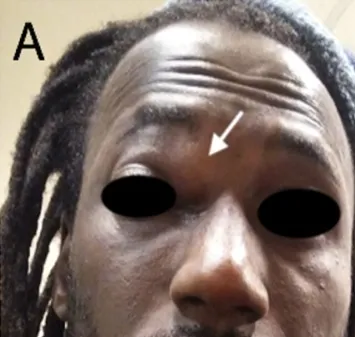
(A) Pre-operative right supraorbital swelling (white arrow) corresponding to frontal sinus mass.
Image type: medical_photograph (other_medical_photograph)